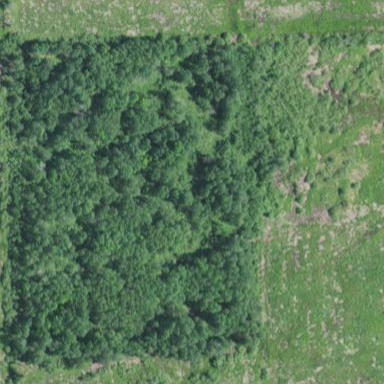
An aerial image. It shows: Beautiful woodland area.